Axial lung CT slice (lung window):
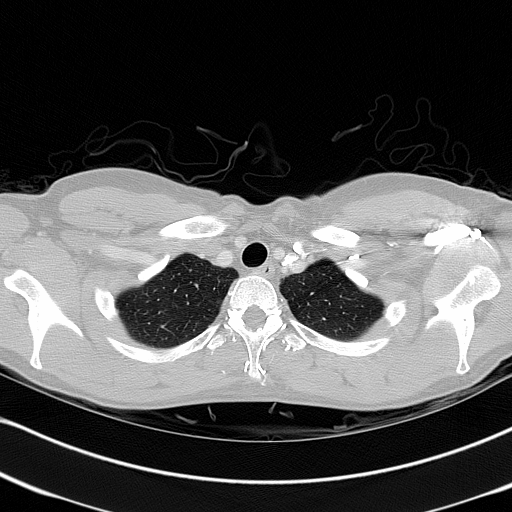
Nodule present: no